Interaction volume radius: 5 \u00c5
Interaction volume height: 25 \u00c5
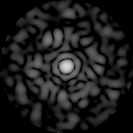
Disorder parameter: 0.8391